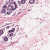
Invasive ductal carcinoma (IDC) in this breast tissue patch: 0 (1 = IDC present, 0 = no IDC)